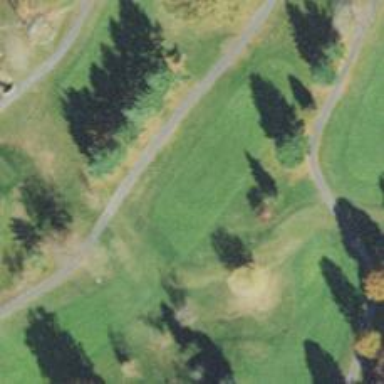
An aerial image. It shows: Golf hole.